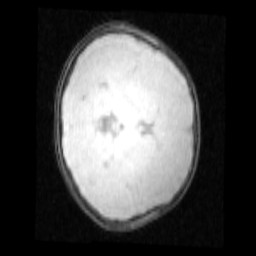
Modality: PDw
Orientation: axial
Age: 11
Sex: female
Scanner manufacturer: siemens
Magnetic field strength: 3 T
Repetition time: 0.25 s
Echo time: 0.00103 s